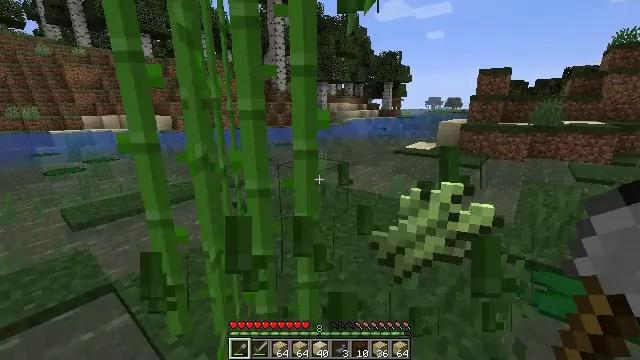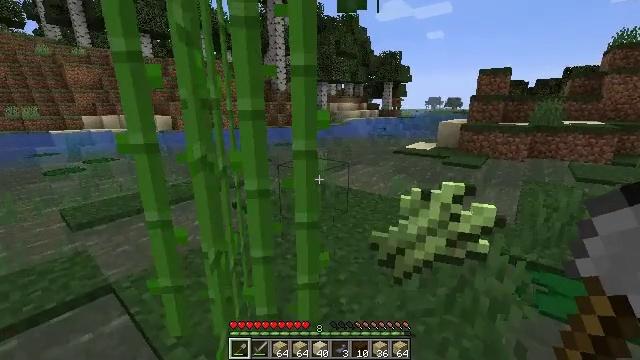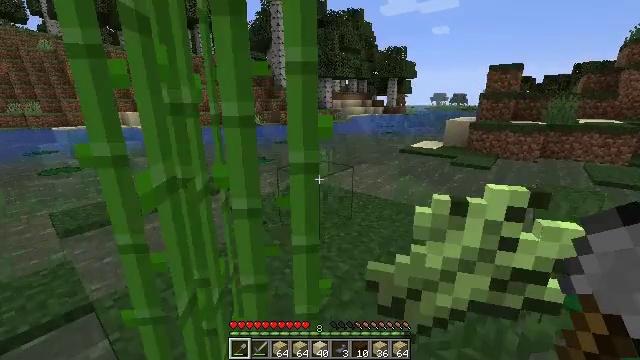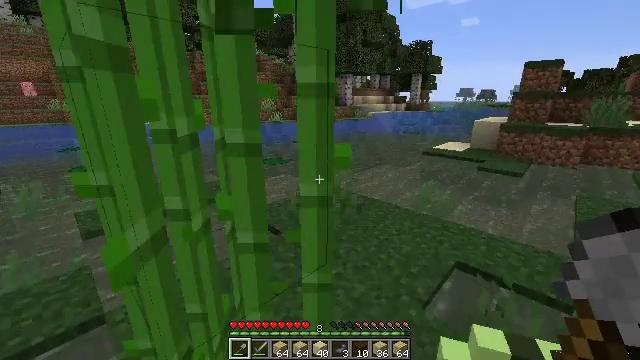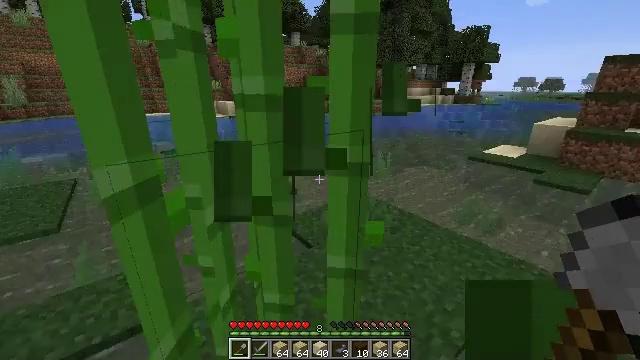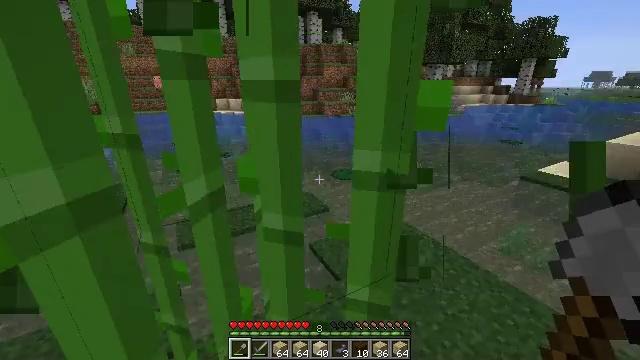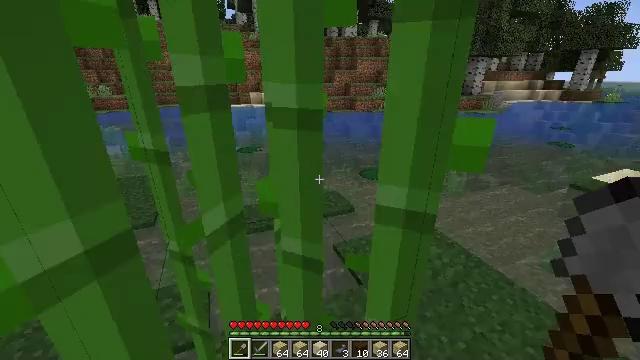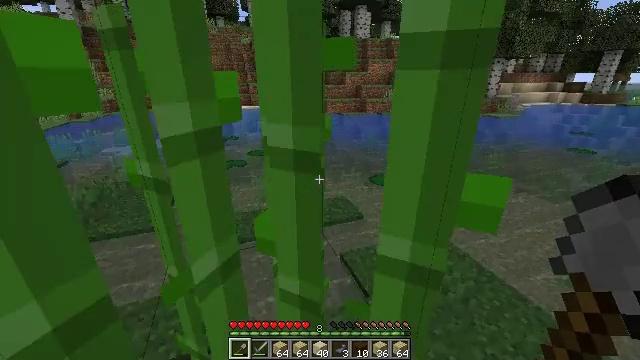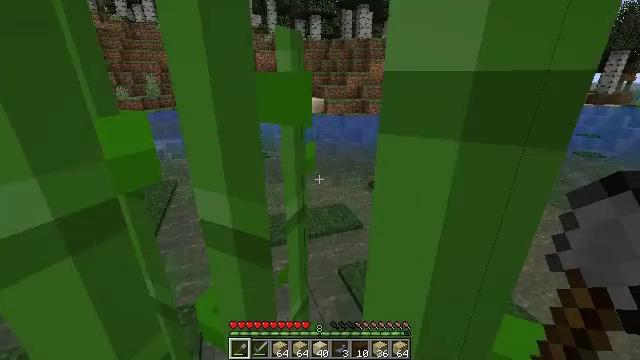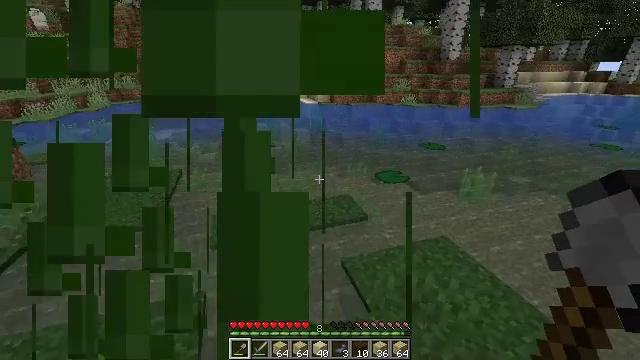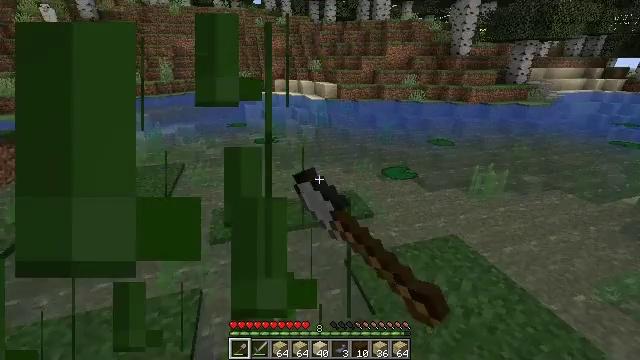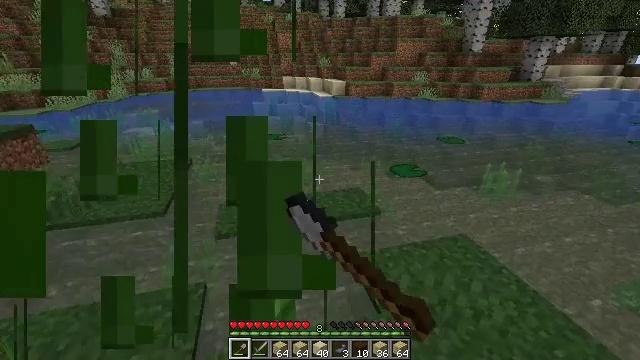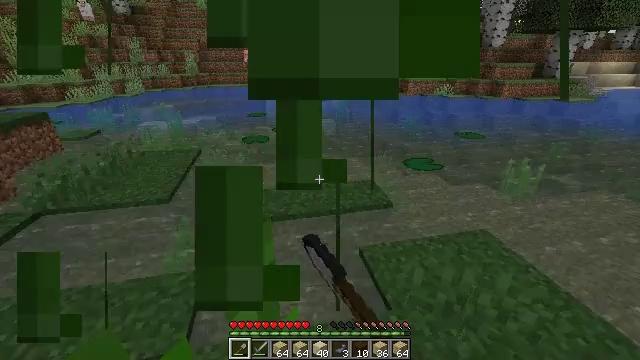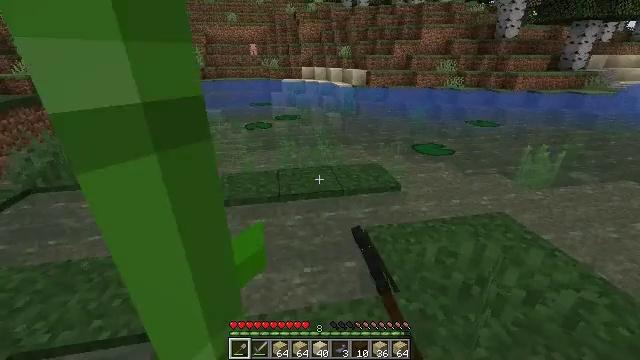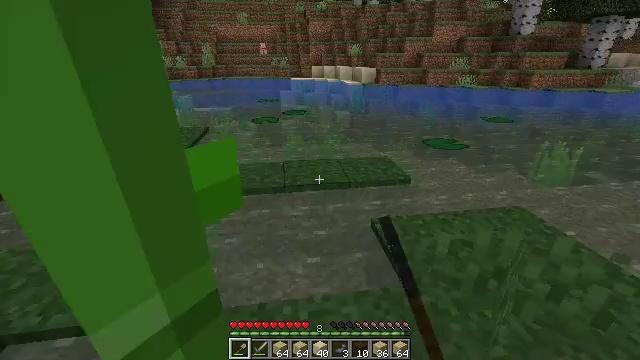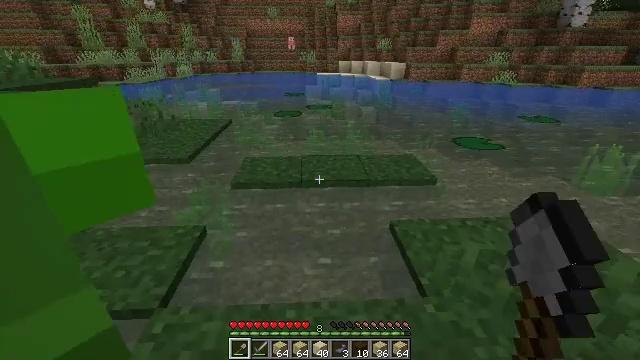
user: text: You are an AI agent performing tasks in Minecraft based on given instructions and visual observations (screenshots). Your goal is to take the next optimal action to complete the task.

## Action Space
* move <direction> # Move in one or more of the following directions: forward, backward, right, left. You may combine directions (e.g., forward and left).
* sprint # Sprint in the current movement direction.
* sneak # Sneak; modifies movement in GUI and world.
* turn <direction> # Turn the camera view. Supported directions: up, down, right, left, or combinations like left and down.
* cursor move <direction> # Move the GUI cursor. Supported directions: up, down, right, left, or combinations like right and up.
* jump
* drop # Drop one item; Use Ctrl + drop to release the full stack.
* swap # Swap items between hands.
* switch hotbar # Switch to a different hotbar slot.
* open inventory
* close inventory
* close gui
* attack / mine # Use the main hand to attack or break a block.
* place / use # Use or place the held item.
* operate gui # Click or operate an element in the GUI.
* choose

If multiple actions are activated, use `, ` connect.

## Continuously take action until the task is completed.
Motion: motion action
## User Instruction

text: Harvest sugar cane from the plant.
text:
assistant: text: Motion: move forward
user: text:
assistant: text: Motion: move forward
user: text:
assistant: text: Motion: move forward, turn left, jump
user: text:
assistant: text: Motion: move forward, turn left and down, jump
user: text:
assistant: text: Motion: move forward, turn left and down, jump
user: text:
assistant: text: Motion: move forward, turn left and down, jump
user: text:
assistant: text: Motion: move forward, turn left
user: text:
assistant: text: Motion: move forward
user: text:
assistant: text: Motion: move forward, turn left and down, attack / mine
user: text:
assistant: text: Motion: turn left, attack / mine
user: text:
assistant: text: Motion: turn left
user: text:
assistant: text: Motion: turn left
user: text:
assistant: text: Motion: turn left
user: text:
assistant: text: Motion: turn left
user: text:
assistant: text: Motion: turn left
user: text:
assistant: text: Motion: turn left
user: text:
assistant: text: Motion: turn left
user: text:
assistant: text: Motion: turn left
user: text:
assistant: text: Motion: turn left
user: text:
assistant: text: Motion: turn left
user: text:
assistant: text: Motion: turn left
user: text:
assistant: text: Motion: turn left
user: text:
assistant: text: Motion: move forward, turn left
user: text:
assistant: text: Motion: move forward, turn left
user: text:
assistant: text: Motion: move forward, turn left
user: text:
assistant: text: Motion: move forward, turn left
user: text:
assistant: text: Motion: move forward, turn left
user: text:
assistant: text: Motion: no_op
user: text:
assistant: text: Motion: turn down
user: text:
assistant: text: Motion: attack / mine